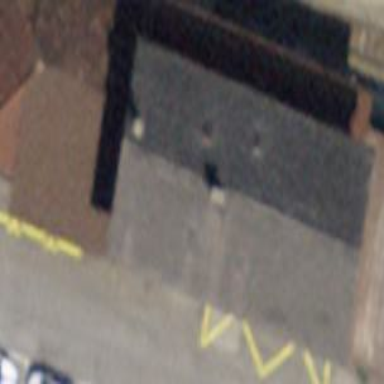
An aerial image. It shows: Train station building.